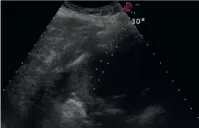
Laser ablation of a small HCC with US and CEUS guidance. . CEUS-guided insertion of the needle (arrow, right side of the split screen) towards the hyper-enhancing target (arrowhead, left side of the split screen); A hyperechoic cloud is produced after delivery of 1800 J in 6 minutes.
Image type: radiology (ultrasound)